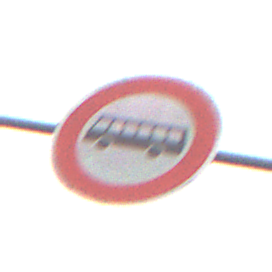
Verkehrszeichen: VerbotKraftomnibusse
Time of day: MorningAfternoon
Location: Outdoor (Nature)
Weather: Overcast
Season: NotSpecified
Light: Natural